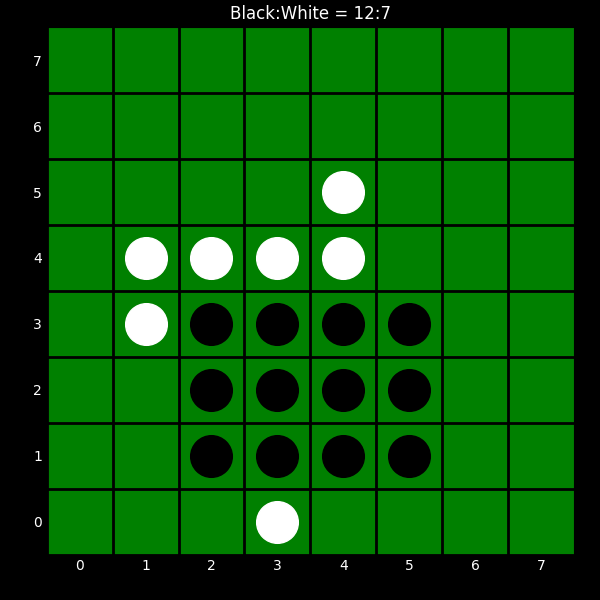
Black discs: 12
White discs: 7